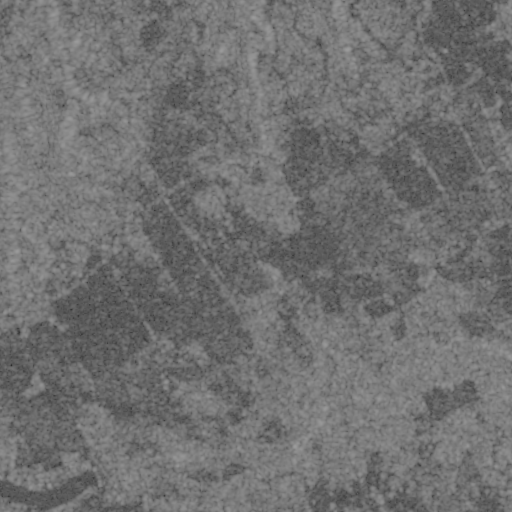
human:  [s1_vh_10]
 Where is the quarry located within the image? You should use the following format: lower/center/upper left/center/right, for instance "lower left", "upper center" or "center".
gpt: The quarry is located in the upper right of the image.
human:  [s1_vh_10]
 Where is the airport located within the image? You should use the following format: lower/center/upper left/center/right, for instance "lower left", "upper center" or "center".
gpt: There is no airport in the image.

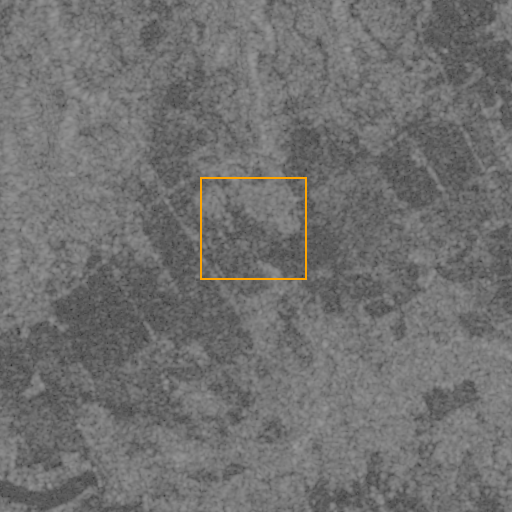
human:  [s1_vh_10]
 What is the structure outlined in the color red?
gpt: There is no red outline.
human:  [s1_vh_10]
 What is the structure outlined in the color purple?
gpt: There is no structure outlined in purple.